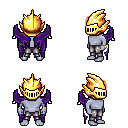
a pixel art fantasy rpg character, male body template, dark elf, purple skin, purple wings, metal pants, red bedhead hairstyle, gold helm, bracelets, four views (front, back, left, right), 2x2 character sprite sheet, small pixel art, hard edges, no anti-aliasing